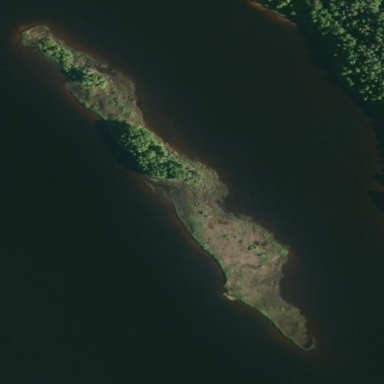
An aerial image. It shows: Image showing island.